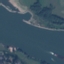
Land use / land cover class: River